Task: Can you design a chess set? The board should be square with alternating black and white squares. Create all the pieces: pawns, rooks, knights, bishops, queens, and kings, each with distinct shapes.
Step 64:
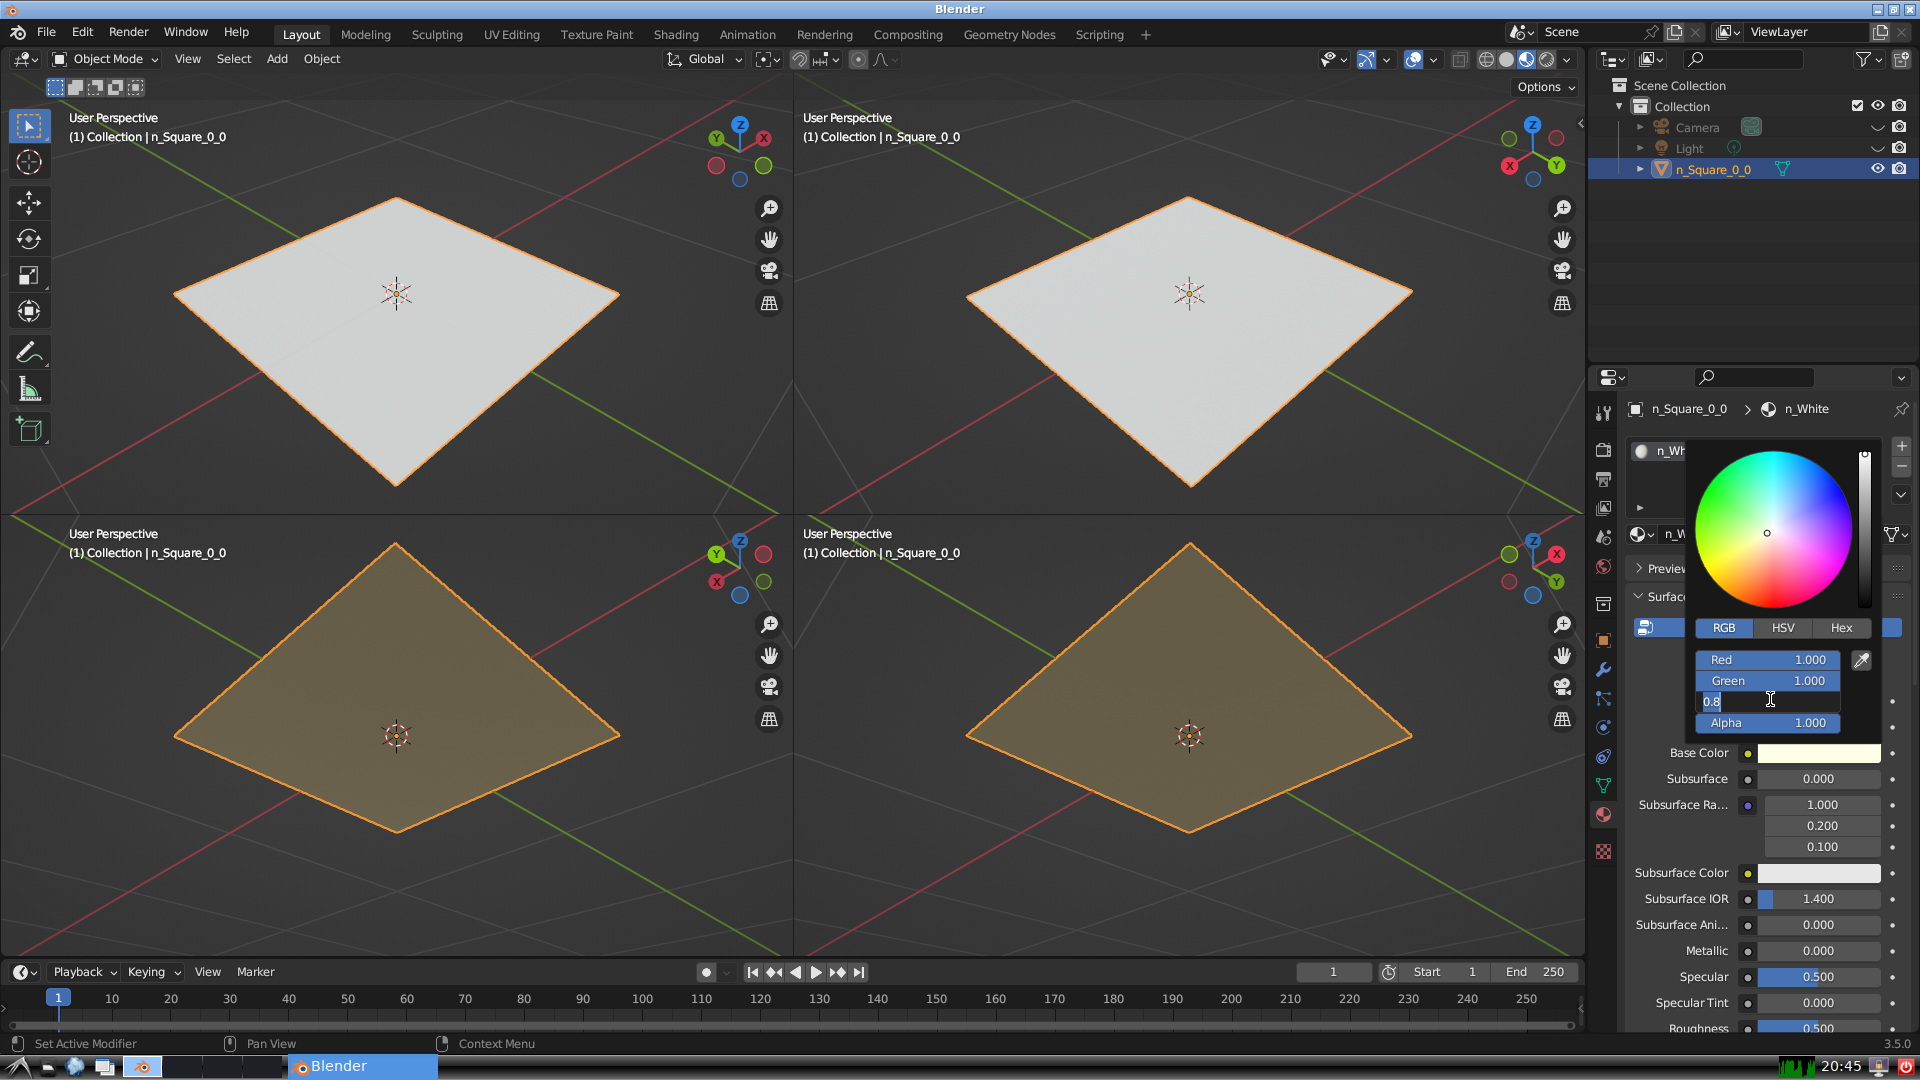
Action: input_text: 1.0